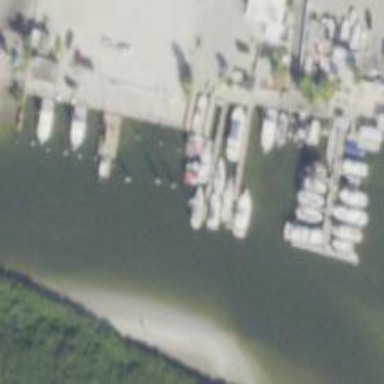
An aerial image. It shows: Pier used as boat lift along the waterway.